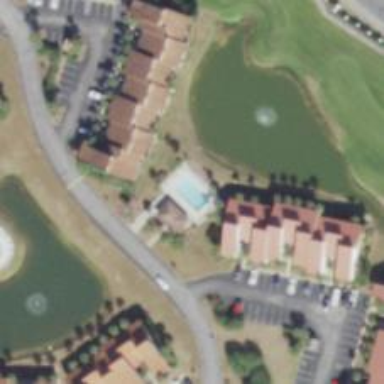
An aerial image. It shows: Swimming pool located in leisure land.